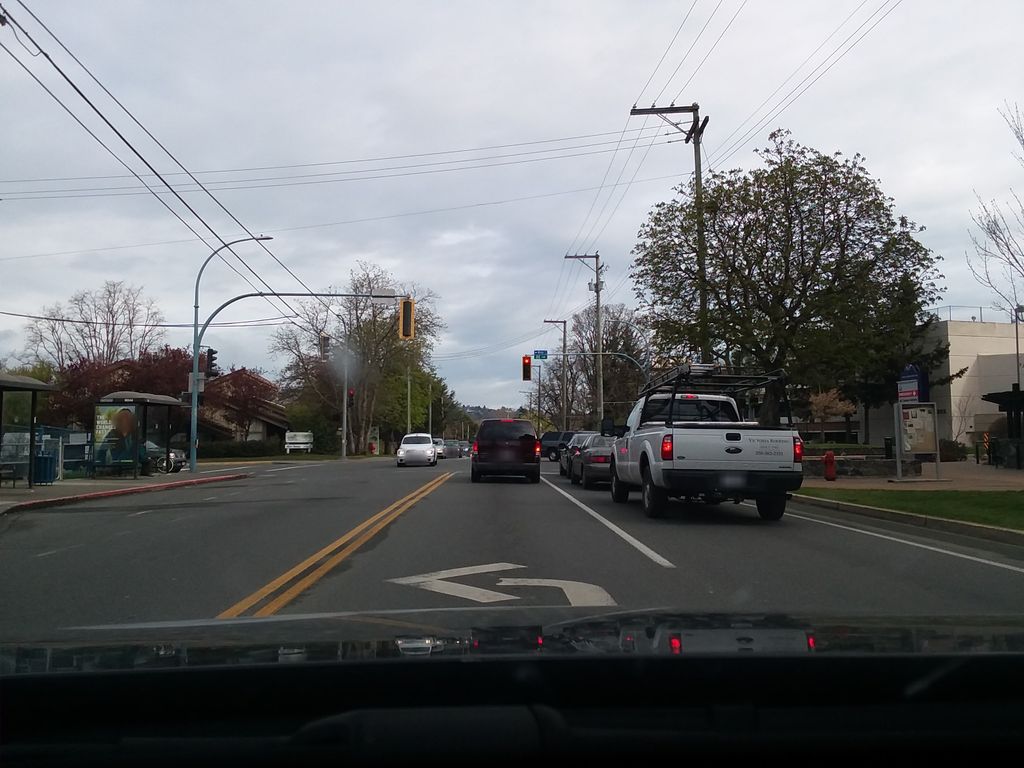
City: victoria